Interaction volume radius: 5 \u00c5
Interaction volume height: 30 \u00c5
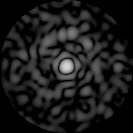
Disorder parameter: 0.7938